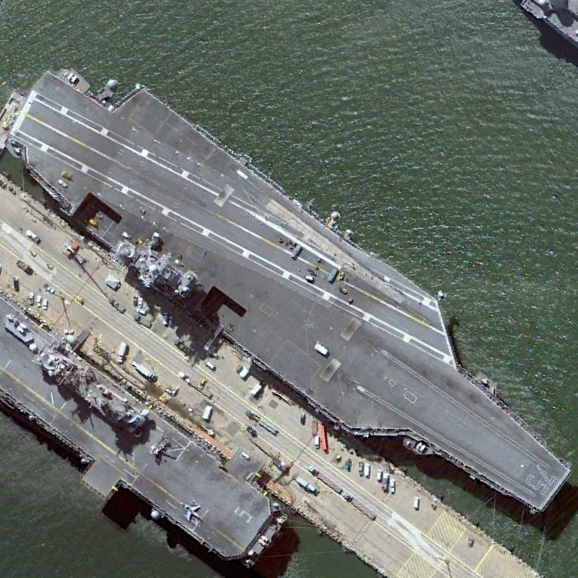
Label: Nimitz-class_aircraft_carrier